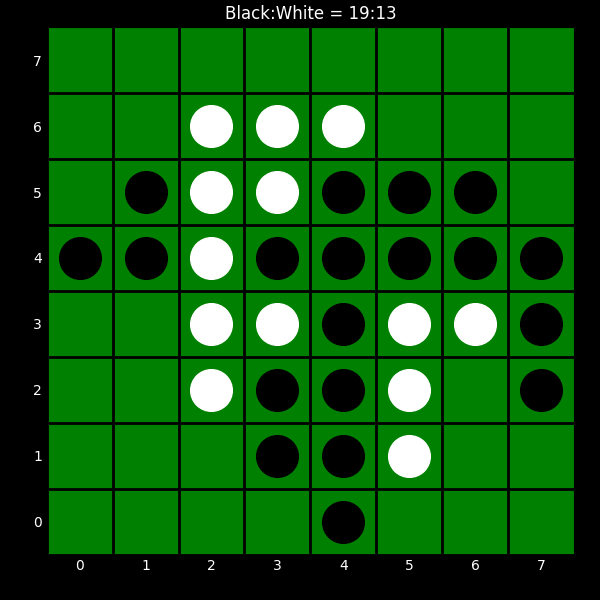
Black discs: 19
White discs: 13